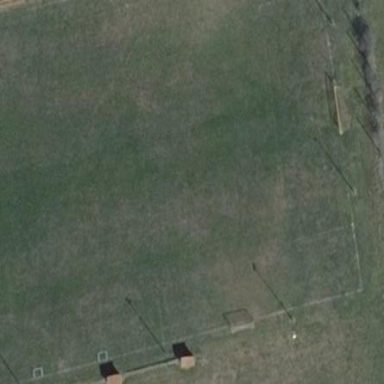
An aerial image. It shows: Grass pitch used for soccer.